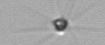
Label: Calciopappus